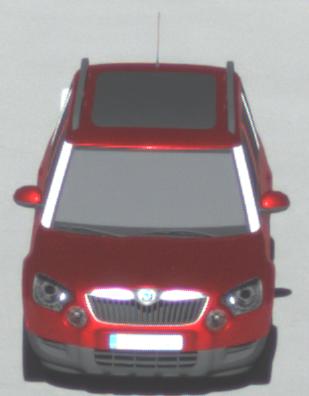
Make: Skoda
Model: Yeti 1.2 TSI
Detailed model: Yeti
Model produced from: 2009/11
Model produced until: 2011/10
Doors: 5
Color: red
Road condition: dry road
Daytime: morning or afternoon
Contrast: high contrast